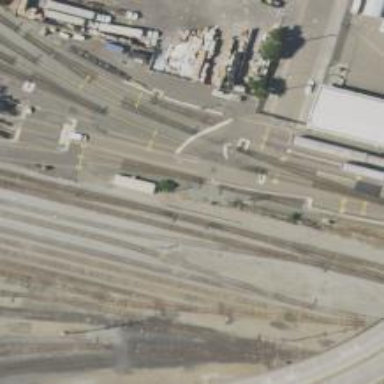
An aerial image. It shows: Railroad crossover.